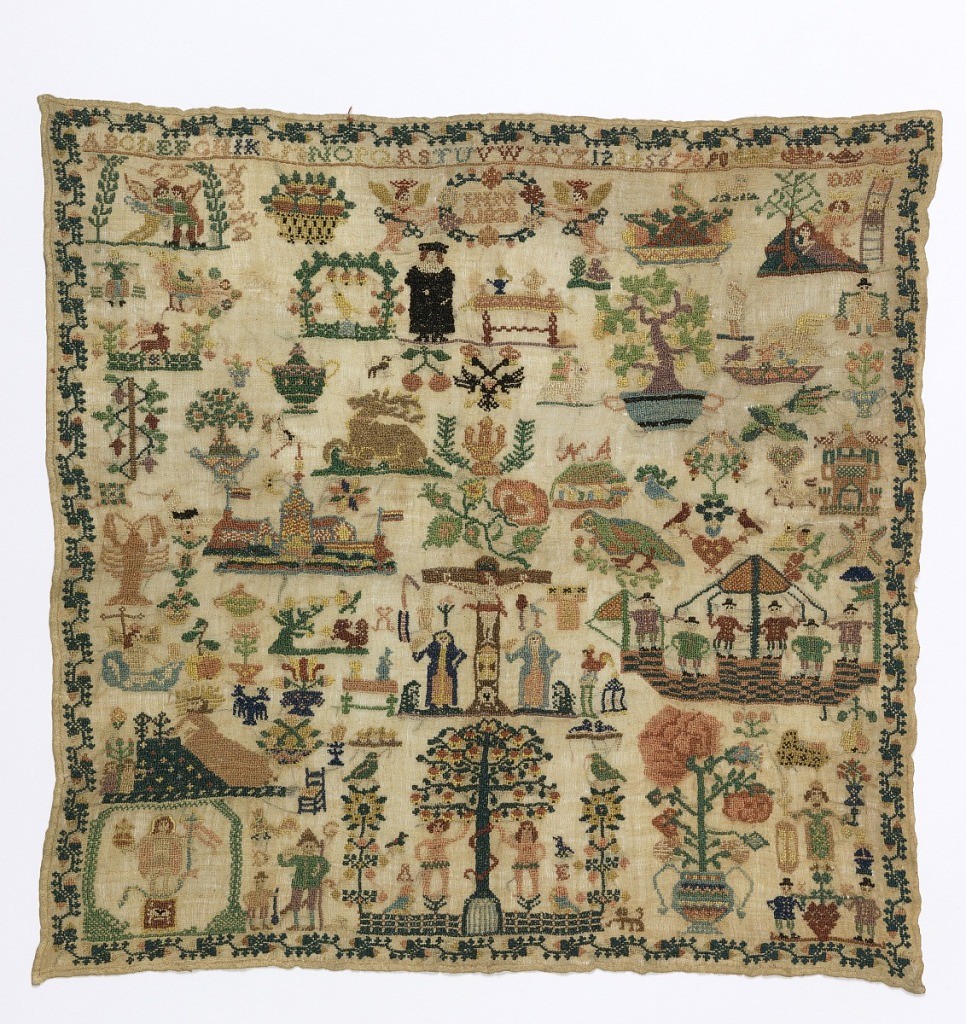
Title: Sampler
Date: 1828
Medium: silk embroidery on linen foundation Technique: embroidered on plain weave
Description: Ornamented with a great variety of detached motifs.